Question: Here is my code:
'''
package
{
import flash.display.MovieClip;
import flash.events.*;
import flash.geom.*;
import flash.text.*;
import flash.utils.Timer;
import flash.events.TimerEvent;
import flash.display.SimpleButton;
import Game.*;
public class GameController extends MovieClip
{
private var player:Jovia;
private var speed:Number;
private var gravity:Number;
private var randomChance:Number;
private var randomChance1:Number;
private var ungos:Array;
private var apples:Array;
private var score:Number;
public function GameController()
{
}
public function startMenu()
{
btnPlay.addEventListener(MouseEvent.CLICK, gotoGame);
btnHelp.addEventListener(MouseEvent.CLICK, gotoHowToPlay);
btnCredits.addEventListener(MouseEvent.CLICK, gotoCredits);
}
public function startGhost()
{
}
public function startHelp()
{
btnPlay.addEventListener(MouseEvent.CLICK, gotoGame);
}
public function startCredits()
{
btnPlay.addEventListener(MouseEvent.CLICK, gotoGame);
}
public function startGameOver()
{
gotoAndStop("gameOver");
txtScore.text = String(score);
btnPlay.addEventListener(MouseEvent.CLICK, gotoGame);
gravity = C.GRAVITY;
speed = C.PLAYER_SPEED;
}
private function gotoCredits(evt:MouseEvent)
{
btnPlay.addEventListener(MouseEvent.CLICK, gotoGame);
btnHelp.removeEventListener(MouseEvent.CLICK, gotoHowToPlay);
btnCredits.removeEventListener(MouseEvent.CLICK, gotoCredits);
gotoAndStop("credits");
}
private function gotoHowToPlay(evt:MouseEvent)
{
btnPlay.addEventListener(MouseEvent.CLICK, gotoGame);
btnHelp.removeEventListener(MouseEvent.CLICK, gotoHowToPlay);
btnCredits.removeEventListener(MouseEvent.CLICK, gotoCredits);
gotoAndStop("howtoplay");
}
private function gotoGame(evt:MouseEvent)
{
btnPlay.removeEventListener(MouseEvent.CLICK, gotoGame);
btnHelp.removeEventListener(MouseEvent.CLICK, gotoHowToPlay);
btnCredits.removeEventListener(MouseEvent.CLICK, gotoCredits);
gotoAndStop("game");
}
public function startGame()
{
speed = C.PLAYER_SPEED;
gravity = C.GRAVITY;
score = C.PLAYER_START_SCORE;
randomChance = C.APPLE_SPAWN_CHANCE;
randomChance1 = C.UNGO_SPAWN_CHANCE;
ungos = new Array();
apples = new Array();
player = new Jovia();
mcGameStage.addChild(player);
mcGameStage.addEventListener(Event.ENTER_FRAME,update);
}
private function update(evt:Event)
{
//******************
//Handle User Input
//******************
var currMouseX = mouseX;
var currMouseY = mouseY;
var moveX = 0;
var moveY = 0;
if (currMouseX > player.x)
{
moveX = 1;
}
else if (currMouseX < player.x)
{
moveX = -1;
}
if (currMouseY > player.y)
{
moveY = 1;
}
else if (currMouseY < player.y)
{
moveY = -1;
}
//******************
//Handle Game Logic
//******************
//Handle new Player Position
if (moveX > 0)
{
if (player.x + C.PLAYER_SPEED <= currMouseX)
player.x += C.PLAYER_SPEED;
}
else if (moveX < 0)
{
if (player.x - C.PLAYER_SPEED > currMouseX)
player.x -= C.PLAYER_SPEED;
}
if (moveY > 0)
{
if (player.y + C.PLAYER_SPEED <= currMouseY)
player.y += C.PLAYER_SPEED;
}
else if (moveY < 0)
{
if (player.y - C.PLAYER_SPEED > currMouseY)
player.y -= C.PLAYER_SPEED;
}
//Spawn Ungo
if (Math.random() < randomChance1)
{
var newUngo = new Ungo();
newUngo.x = Math.random() * C.UNGO_SPAWN_END_X + C.UNGO_SPAWN_START_X;
newUngo.y = C.UNGO_START_Y;
ungos.push(newUngo);
mcGameStage.addChildAt(newUngo,0);
}
//Move Ungo
for (var i = ungos.length-1; i >= 0; i--)
{
ungos[i].y += gravity;
if (ungos[i].y > C.UNGO_END_Y)
{
mcGameStage.removeChild(ungos[i]);
ungos.splice(i,1);
}
}
//Spawn new apples
if (Math.random() < randomChance)
{
var newApple = new Apple();
newApple.x = Math.random() * C.APPLE_SPAWN_END_X + C.APPLE_SPAWN_START_X;
newApple.y = C.APPLE_START_Y;
apples.push(newApple);
mcGameStage.addChildAt(newApple,0);
}
//Move Apples
for (var i = apples.length-1; i >= 0; i--)
{
apples[i].y += gravity;
if (apples[i].y > C.APPLE_END_Y)
{
mcGameStage.removeChild(apples[i]);
apples.splice(i,1);
}
}
//Check for collision
var playerPoint = new Point(player.x, player.y);
for (var i = apples.length-1; i >= 0; i--)
{
var applePoint:Point = new Point(apples[i].x, apples[i].y);
if (Point.distance(applePoint,playerPoint) < C.HIT_TOLERANCE)
{
//Register hit
score += C.SCORE_PER_APPLE;
mcGameStage.removeChild(apples[i]);
apples.splice(i,1);
}
}
//ungo collision
for (var i = ungos.length-1; i >= 0; i--)
{
var ungoPoint:Point = new Point(ungos[i].x, ungos[i].y);
if (Point.distance(ungoPoint,playerPoint) < C.HIT_TOLERANCE)
{
//Register hit
mcGameStage.removeChild(ungos[i]);
ungos.splice(i,1);
gotoAndStop("ghost");
}
}
//******************
//Handle Display
//******************
//Animate the player
if (moveX > 0)
{
if (player.currentLabel != C.JOVIA_RIGHT)
player.gotoAndPlay(C.JOVIA_RIGHT);
}
else if (moveX < 0)
{
if (player.currentLabel != C.JOVIA_LEFT)
player.gotoAndPlay(C.JOVIA_LEFT);
}
//Display new Score
txtScore.text = String(score);
}
}
}
'''
Code per frames:
Menu:
'''
stop();
startMenu();
'''
Game:
'''
stop();
startGame();
'''
gameOver:
'''
stop();
startGameOver();
'''
howtoplay:
'''
stop();
startHelp();
'''
Credits:
'''
stop();
startCredits();
'''
Ghost:
'''
stop();
var snd_scream = new SoundScream();
snd_scream.play();
var myTimer:Timer = new Timer(2000, 1);
myTimer.start();
myTimer.addEventListener(TimerEvent.TIMER_COMPLETE, function(e:TimerEvent){
startGameOver();
});
'''
The problem here is that on function 'startMenu()', all the buttons are working as expected, but on my function 'startHelp()' the button does not react at all. What could I have done wrong here? Can anyone point it out? Buttons also are not working for 'startCredits()', and 'startGameOver()'.
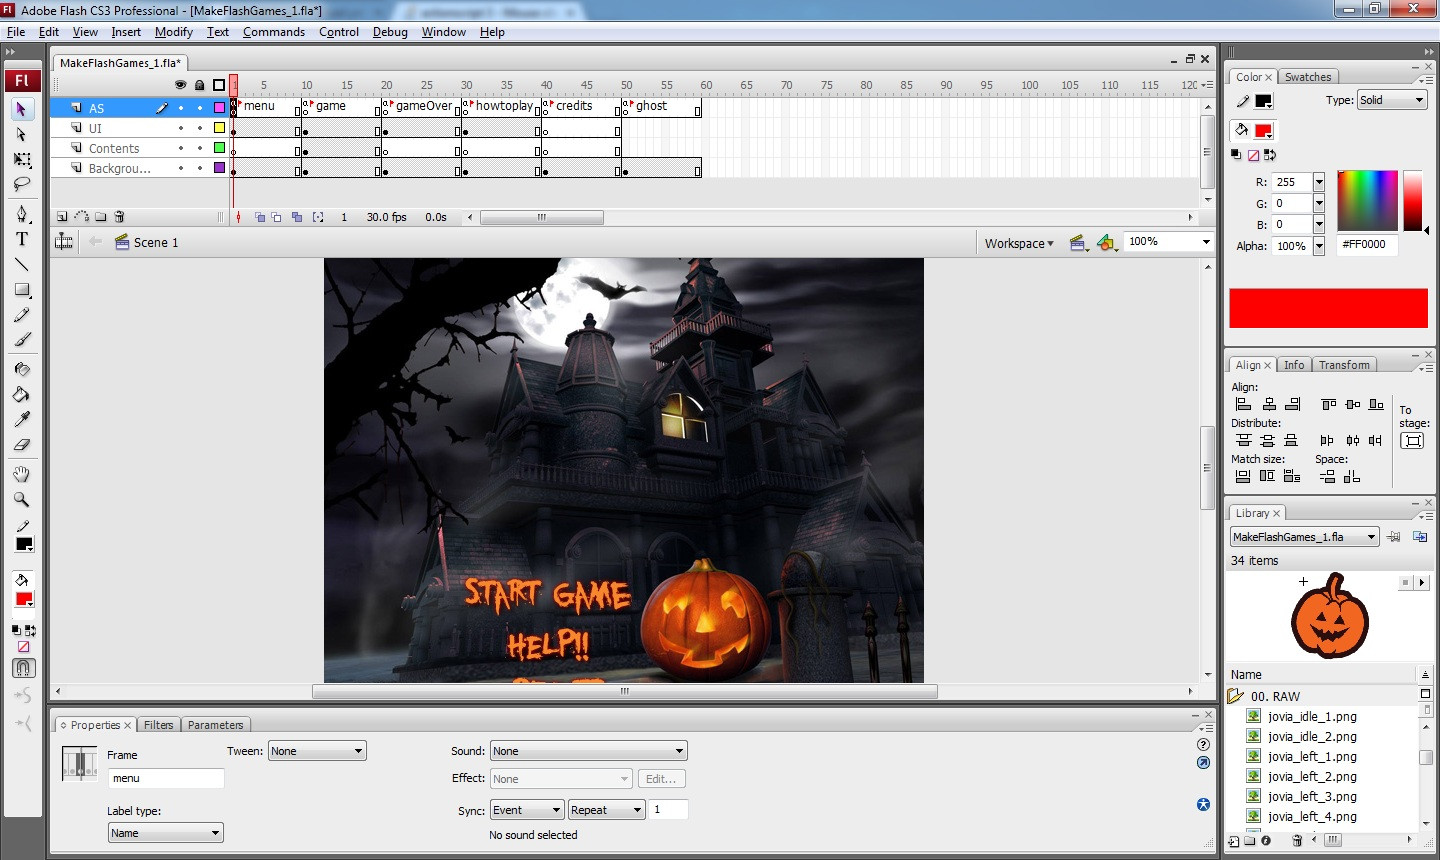
Answer: I was able to fix this problem by removing all the removeEventListener and by removing the addEventListener in functions gotoCredits, and gotoHowToPlay. But is this a proper way of doing things, since when you add a listener shouldn't you remove them also?
Thank you